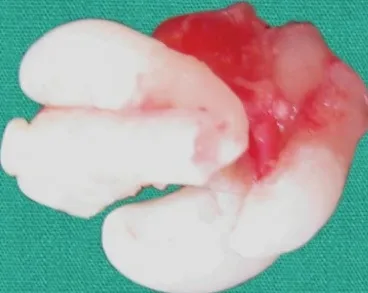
Odontoma after complete enucleation.
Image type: medical_photograph (oral_photograph)